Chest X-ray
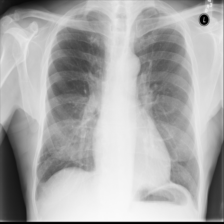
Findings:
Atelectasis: negative
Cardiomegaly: negative
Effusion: positive
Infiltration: negative
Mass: negative
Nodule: negative
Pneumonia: negative
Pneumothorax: negative
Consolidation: negative
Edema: negative
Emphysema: negative
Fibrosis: negative
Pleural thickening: positive
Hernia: negative